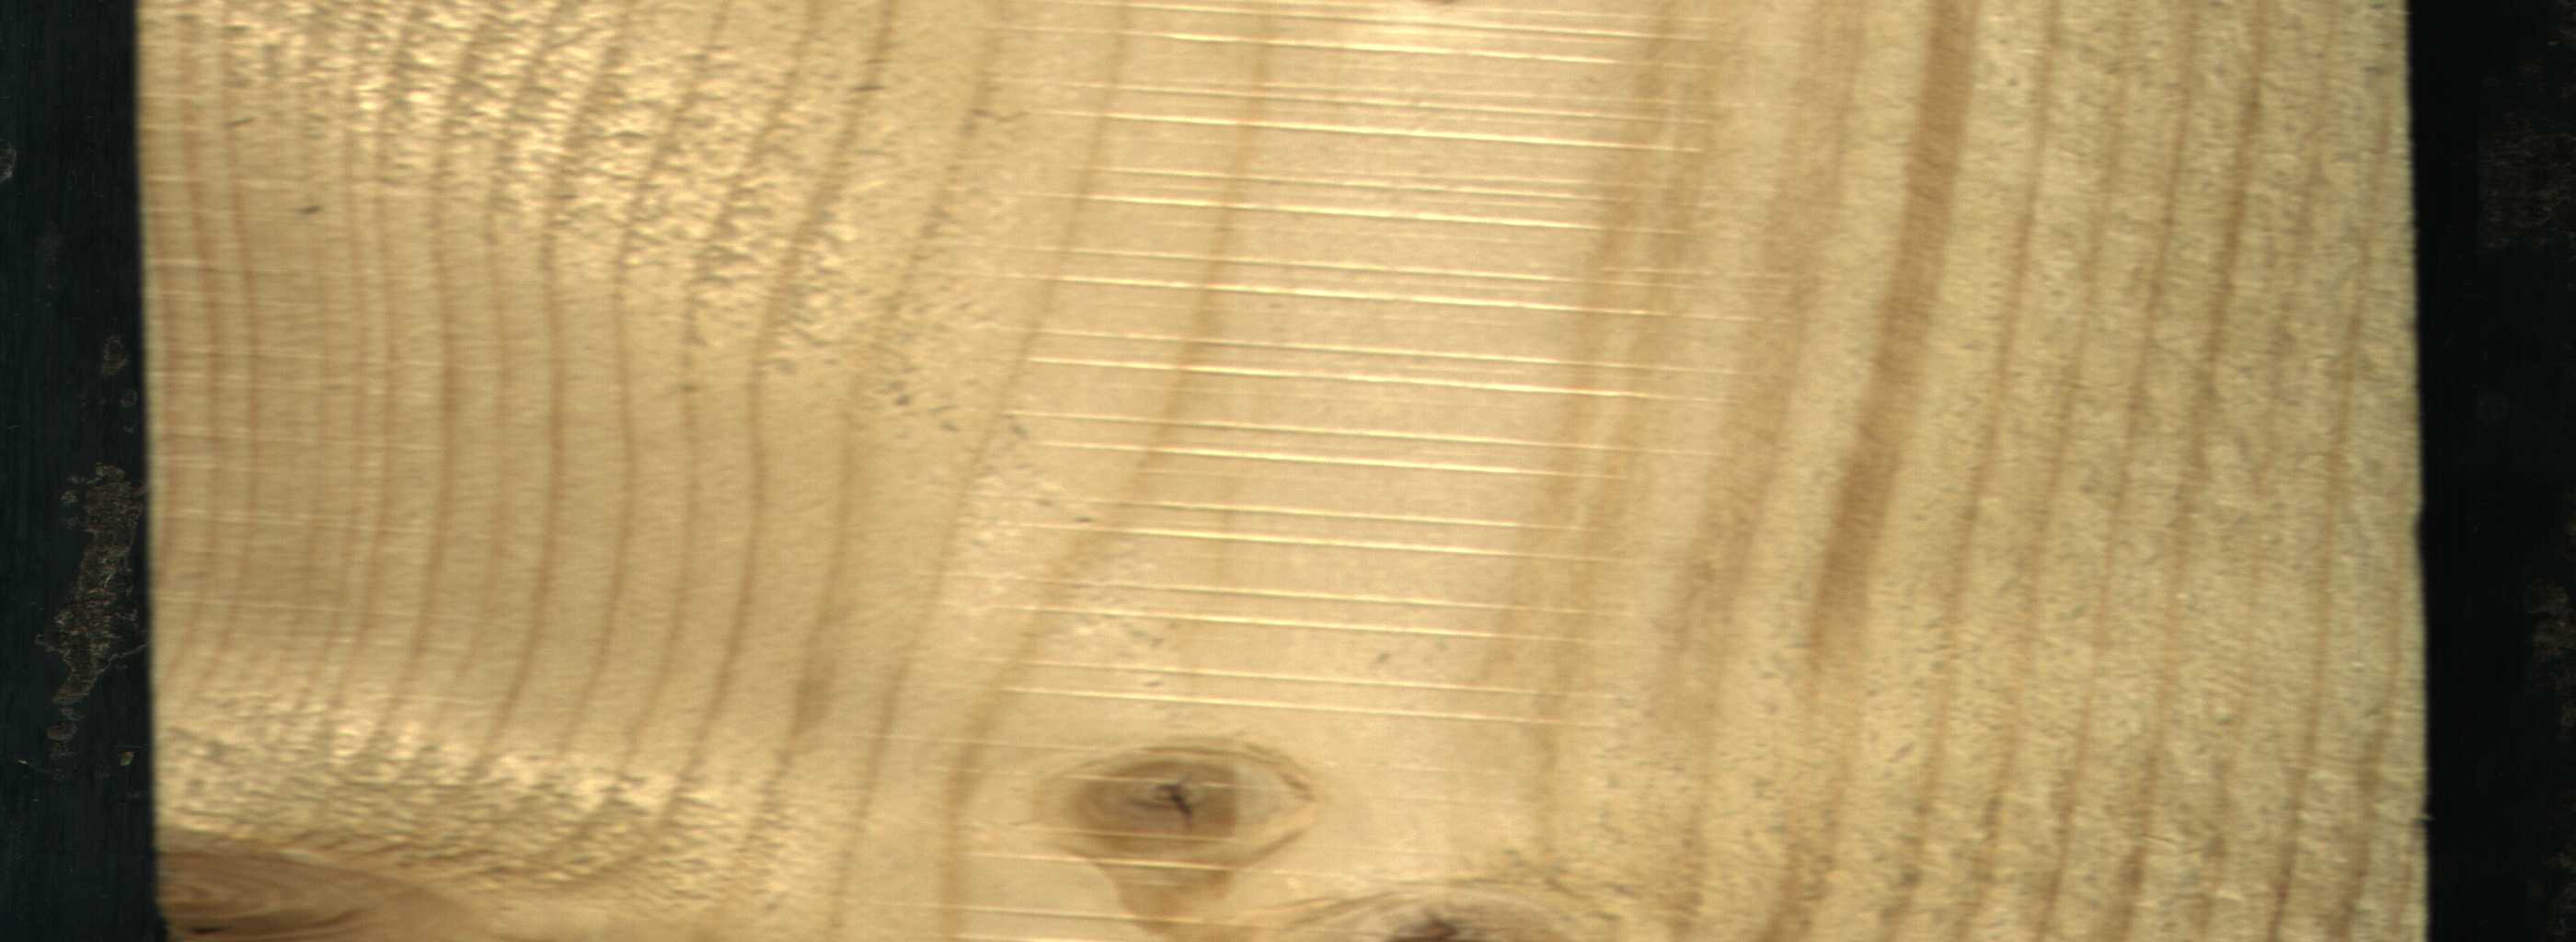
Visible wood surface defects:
Live_Knot
Live_Knot
Live_Knot